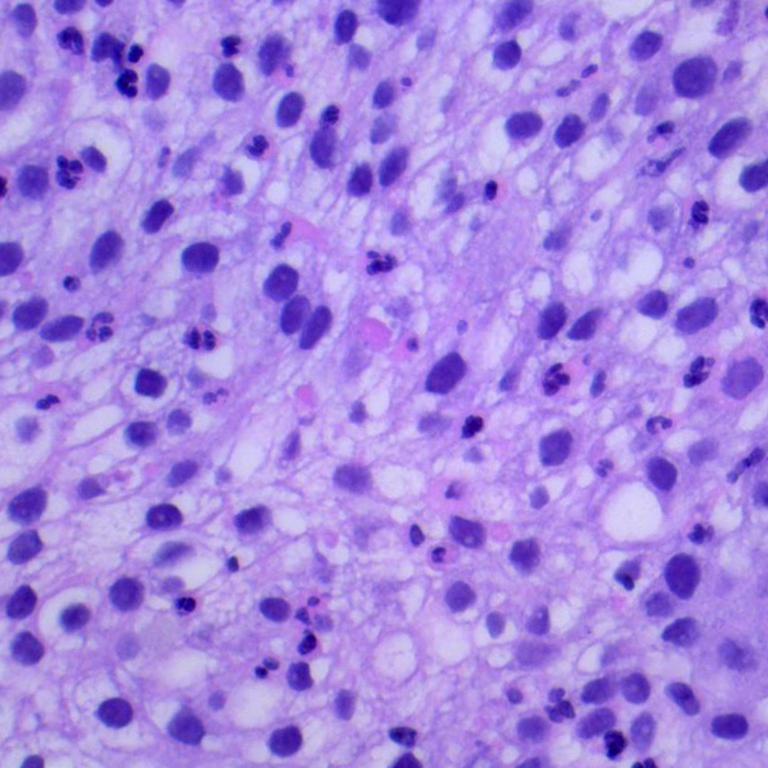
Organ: lung
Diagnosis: squamous carcinomas